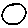
Label: circle